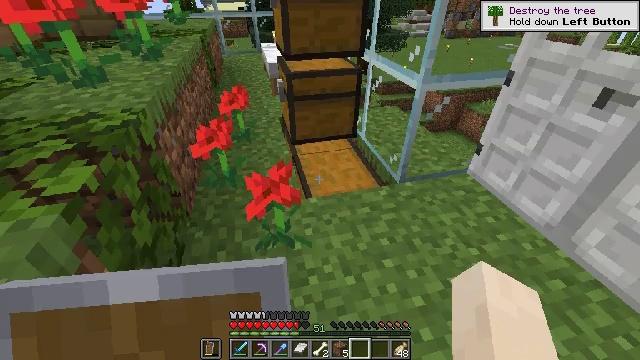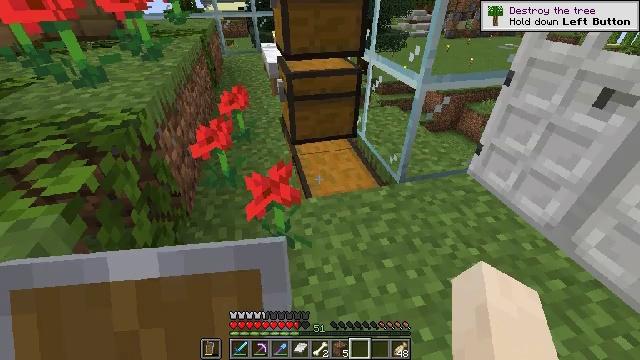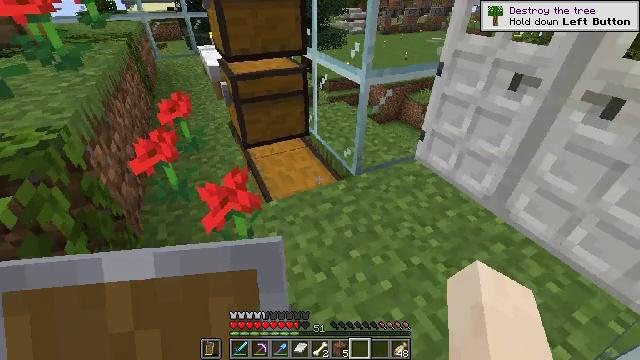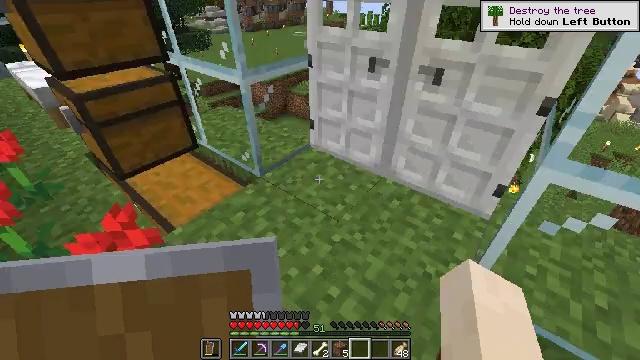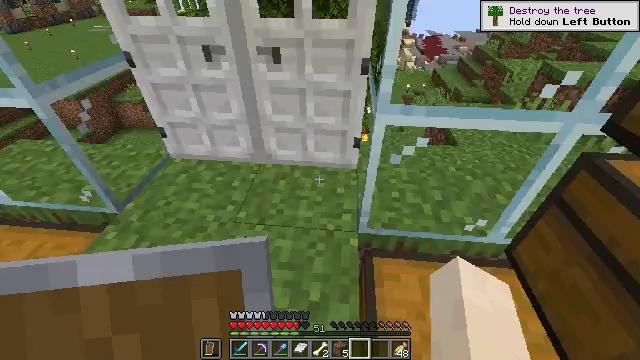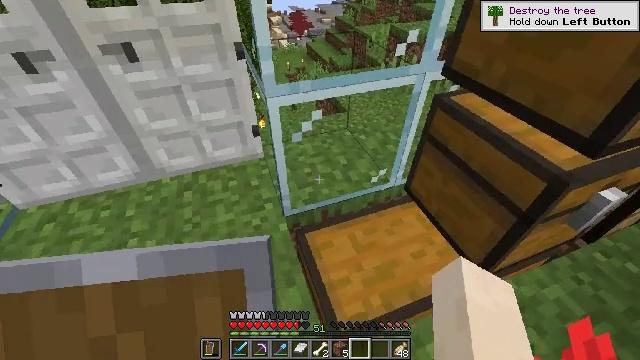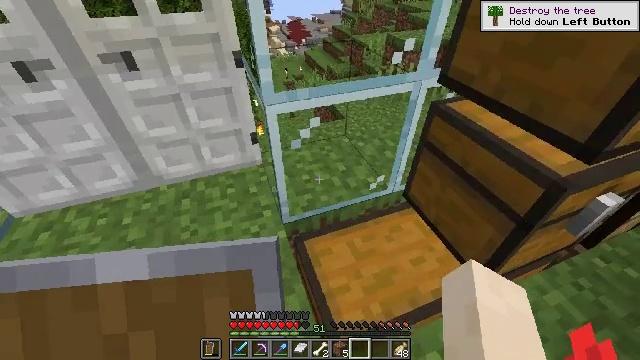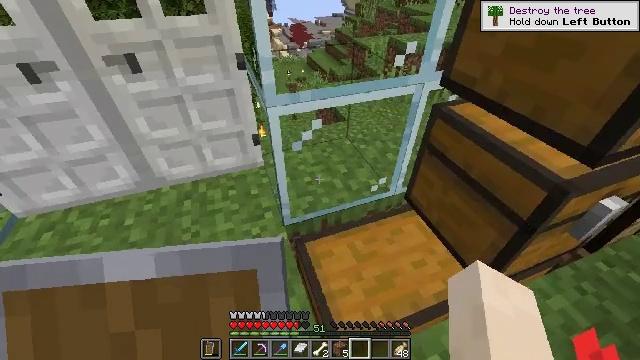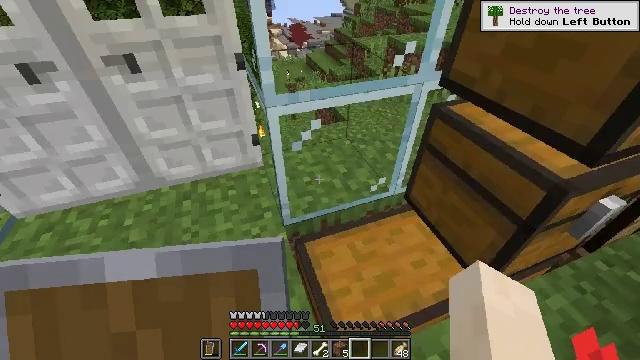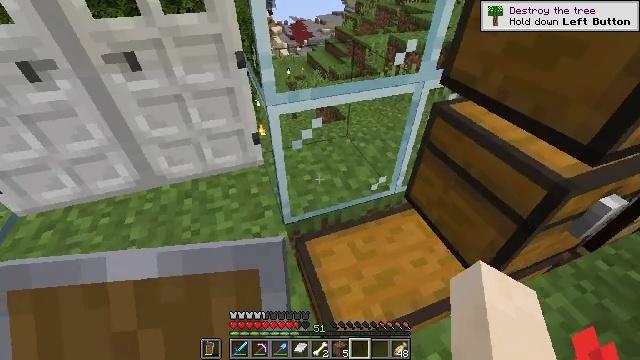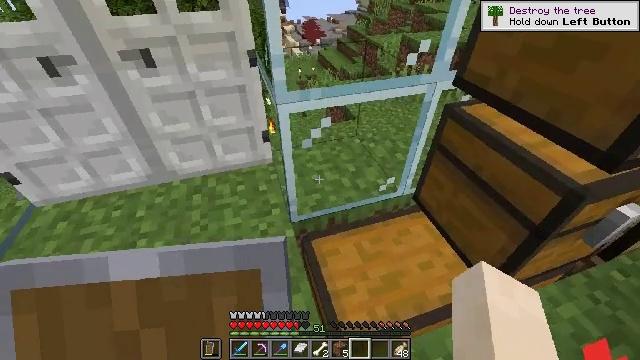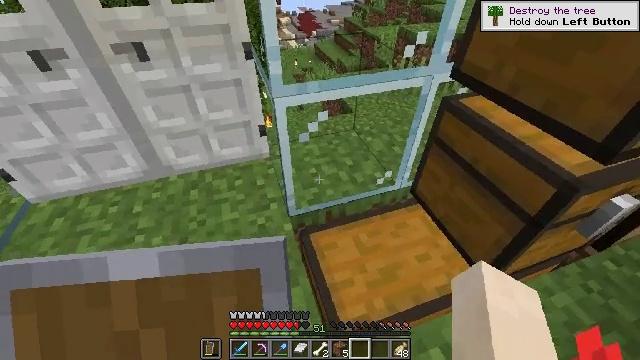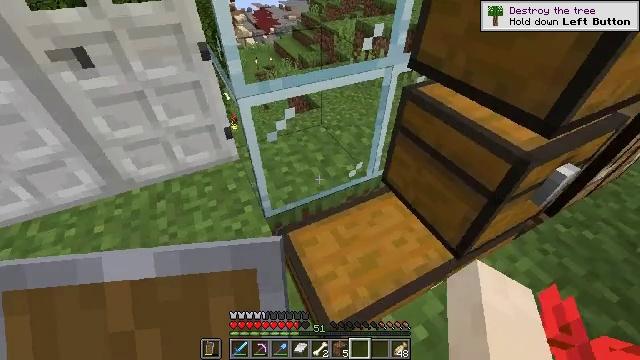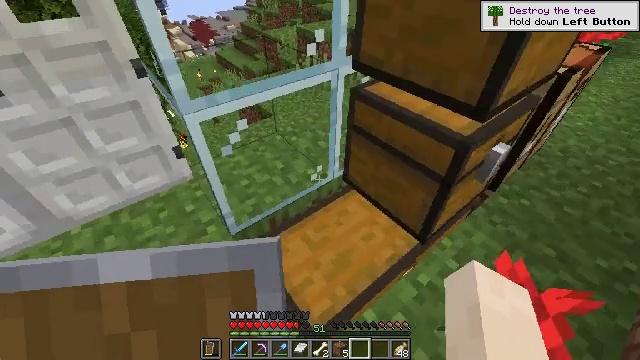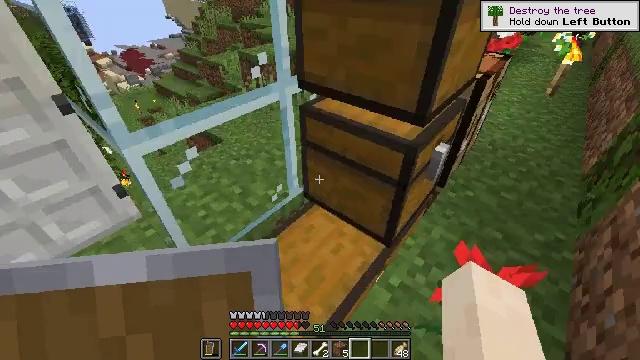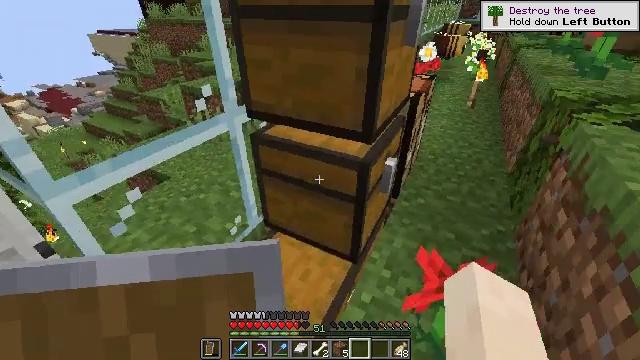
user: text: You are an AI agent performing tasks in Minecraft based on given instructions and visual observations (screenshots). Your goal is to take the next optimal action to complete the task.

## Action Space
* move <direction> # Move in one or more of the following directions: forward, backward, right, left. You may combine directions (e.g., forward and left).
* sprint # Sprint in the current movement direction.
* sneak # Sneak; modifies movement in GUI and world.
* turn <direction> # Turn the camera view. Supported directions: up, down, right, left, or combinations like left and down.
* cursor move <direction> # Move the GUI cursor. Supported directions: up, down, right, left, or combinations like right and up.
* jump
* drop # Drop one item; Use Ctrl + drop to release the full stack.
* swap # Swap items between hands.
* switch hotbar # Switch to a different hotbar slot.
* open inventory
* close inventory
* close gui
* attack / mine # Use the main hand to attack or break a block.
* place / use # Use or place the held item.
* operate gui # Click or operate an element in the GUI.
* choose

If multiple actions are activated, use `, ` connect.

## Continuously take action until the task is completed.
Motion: motion action
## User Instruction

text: Open the crafting table to craft a honey block.
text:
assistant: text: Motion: close gui
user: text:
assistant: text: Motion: turn right, open inventory
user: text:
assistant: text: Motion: turn right
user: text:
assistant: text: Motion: turn right and down
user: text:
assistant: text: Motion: turn right and down
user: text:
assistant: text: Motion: turn up
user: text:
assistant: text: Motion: no_op
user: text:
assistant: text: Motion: no_op
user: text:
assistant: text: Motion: no_op
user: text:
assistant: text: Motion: turn left
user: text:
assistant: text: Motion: turn down
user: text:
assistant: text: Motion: turn right
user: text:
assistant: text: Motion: turn right and up
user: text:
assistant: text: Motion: turn right and up
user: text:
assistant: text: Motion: turn right and up
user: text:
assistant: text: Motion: move right, turn right and up
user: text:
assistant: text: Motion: move forward and move right
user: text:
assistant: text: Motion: move forward and move right
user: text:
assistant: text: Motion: move forward and move right, turn left
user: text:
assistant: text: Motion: move forward and move right
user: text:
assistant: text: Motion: move right
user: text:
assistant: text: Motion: move right, turn left
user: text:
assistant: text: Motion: move right, turn left
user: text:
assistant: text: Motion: turn left
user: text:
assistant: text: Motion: turn left
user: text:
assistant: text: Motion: no_op
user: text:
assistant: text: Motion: no_op
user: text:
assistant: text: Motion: no_op
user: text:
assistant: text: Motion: use / place
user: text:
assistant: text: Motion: use / place